Field crop: tomato
Growth stage: 1
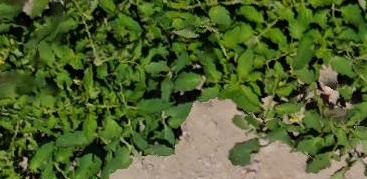
Species: tomato